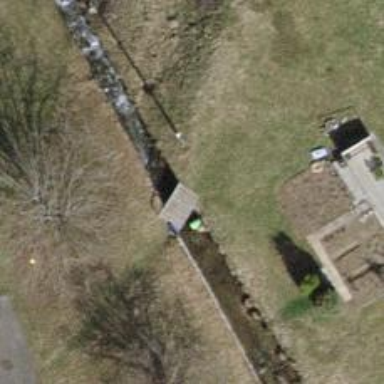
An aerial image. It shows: Path on bridge.